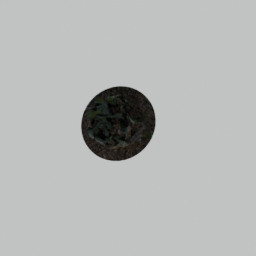
Label: nature